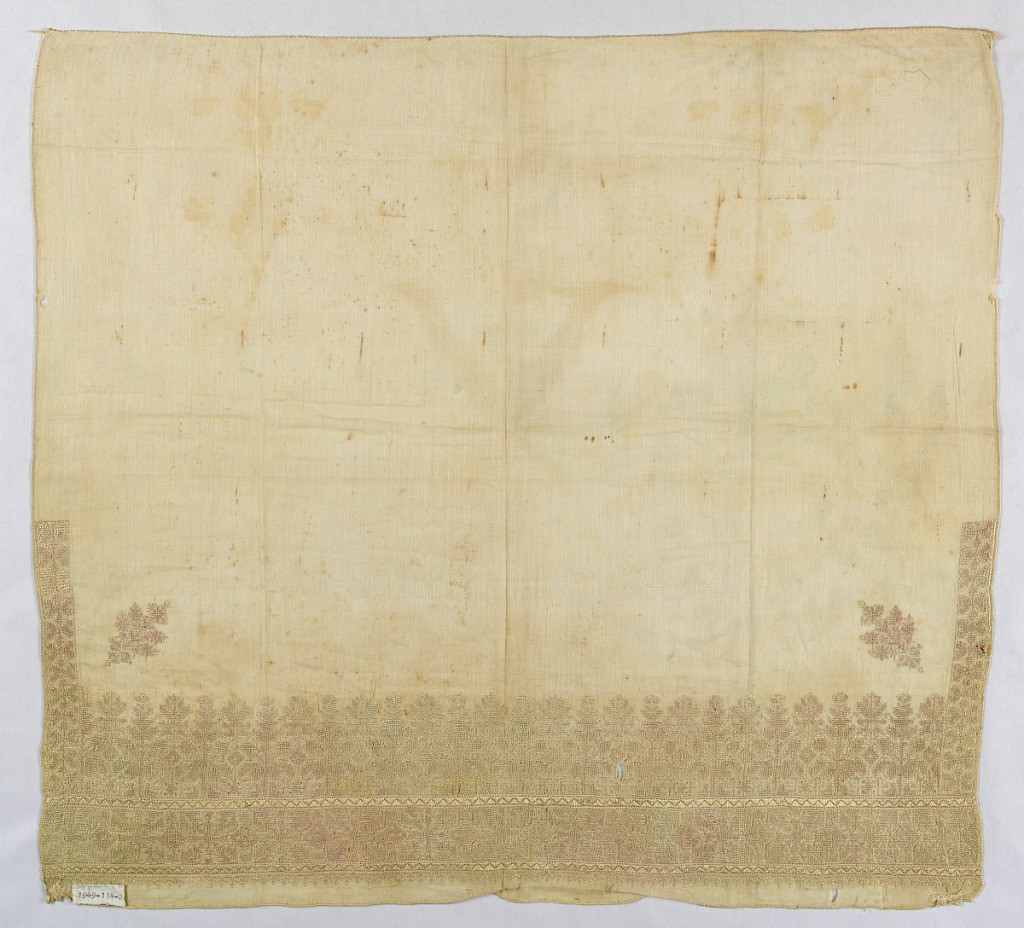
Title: Panel
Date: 19th century
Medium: cotton, silk Technique: cross, satin and buttonhole stitch embroidery
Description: Panel or sleeve end of fine cotton with a border and sides worked in red silk now faded to nearly cream color. Conventionalized geometric designs with stylized trees above.